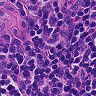
Metastatic tissue present: no